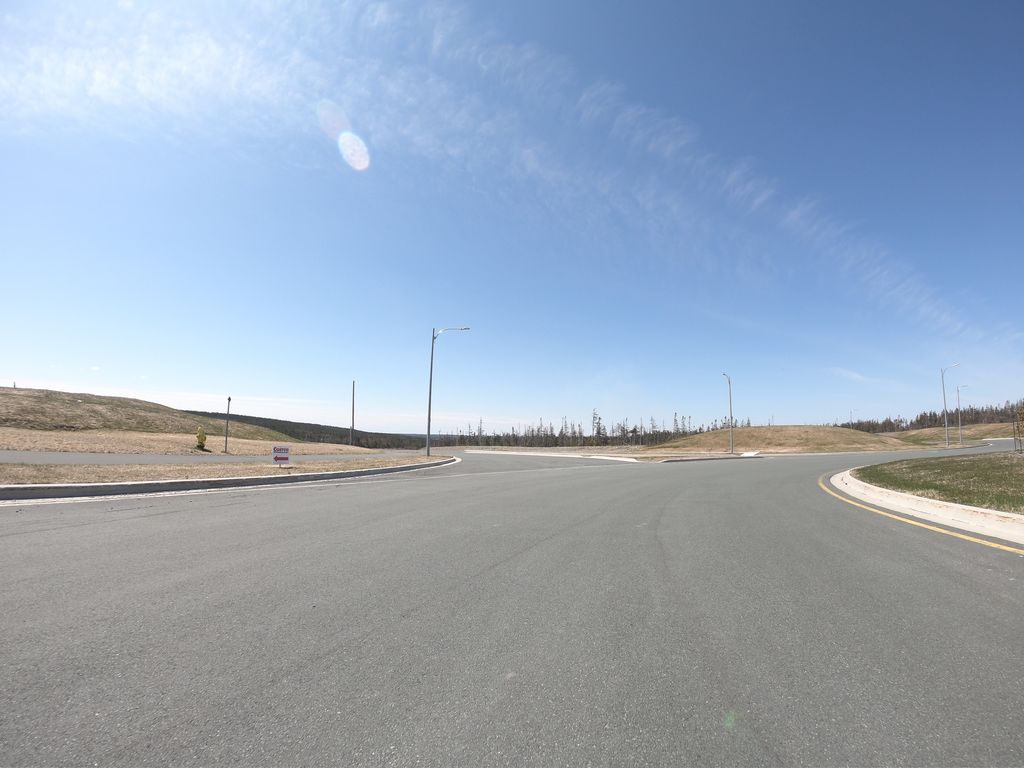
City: st_johns